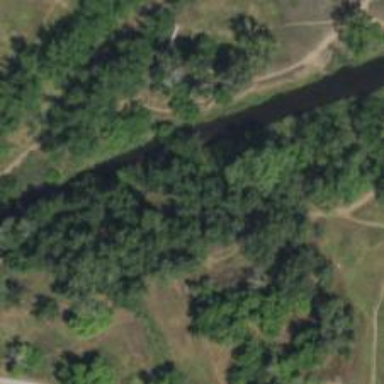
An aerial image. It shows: Path.